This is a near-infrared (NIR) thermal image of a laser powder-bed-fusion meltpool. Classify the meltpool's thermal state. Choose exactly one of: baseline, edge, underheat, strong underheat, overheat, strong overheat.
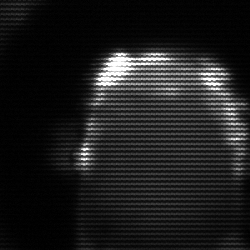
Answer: baseline